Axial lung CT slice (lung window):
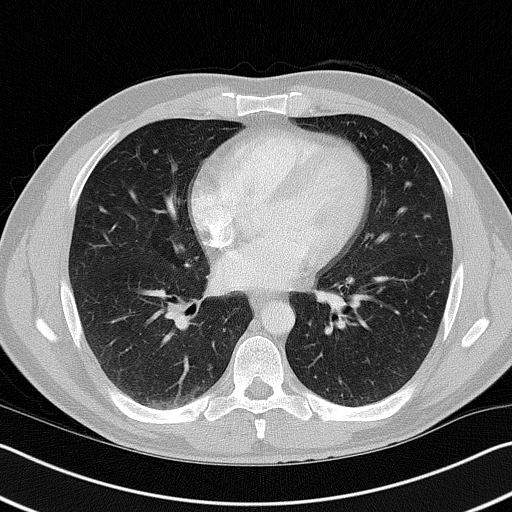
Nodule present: no